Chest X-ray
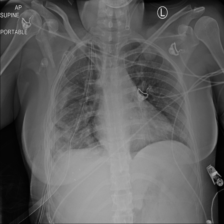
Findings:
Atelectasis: negative
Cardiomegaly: negative
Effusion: negative
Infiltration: negative
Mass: negative
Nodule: positive
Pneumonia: negative
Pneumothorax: negative
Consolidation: negative
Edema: negative
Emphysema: positive
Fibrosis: negative
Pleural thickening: negative
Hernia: negative